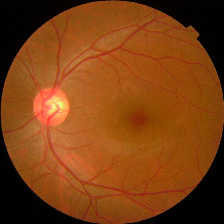
Diabetic retinopathy grade: No DR